Question: Count the number of objects in the diagram.
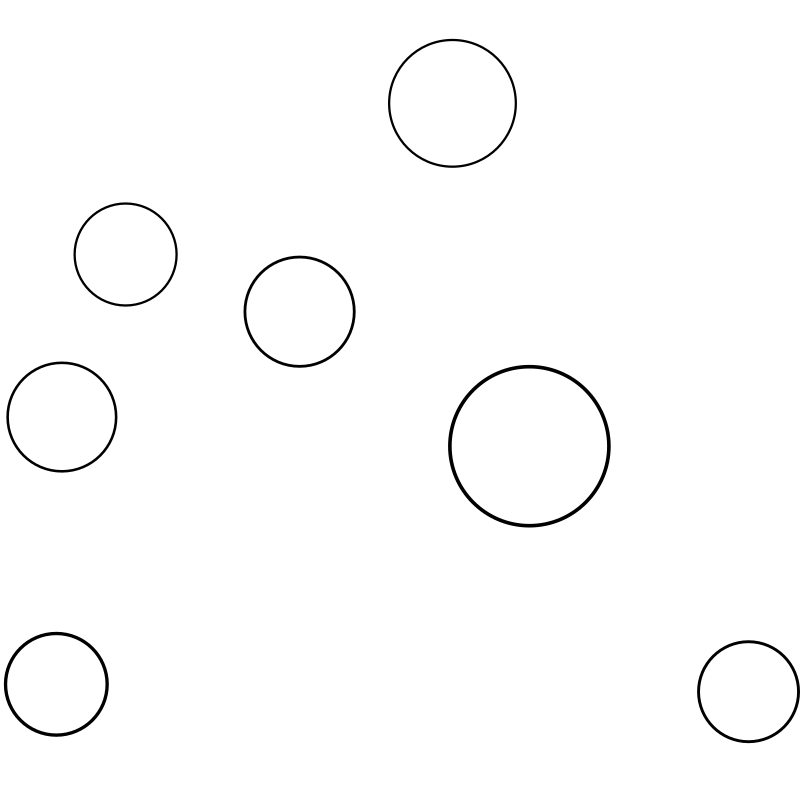
Answer: 7